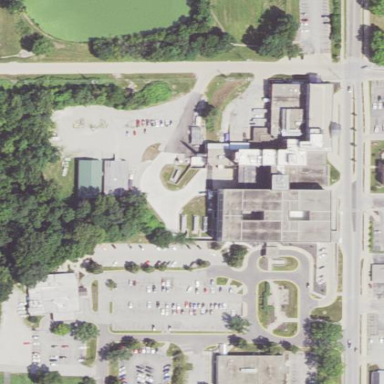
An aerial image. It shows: Healthcare facility identified as hospital.